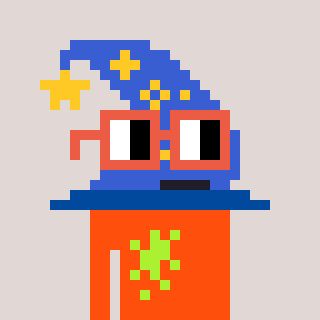
a pixel art character with square orange glasses, a wizard hat-shaped head and a orange-colored body on a warm background